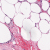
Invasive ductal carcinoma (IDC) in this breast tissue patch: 0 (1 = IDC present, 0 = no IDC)